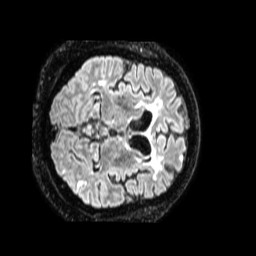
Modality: FLAIR
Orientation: axial
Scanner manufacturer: philips
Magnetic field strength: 1.5 T
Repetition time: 4.8 s
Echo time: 0.3934 s